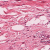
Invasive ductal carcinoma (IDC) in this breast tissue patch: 1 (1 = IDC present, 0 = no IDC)